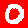
Digit: 0